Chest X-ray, PA view. Patient: 43 years old, sex M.
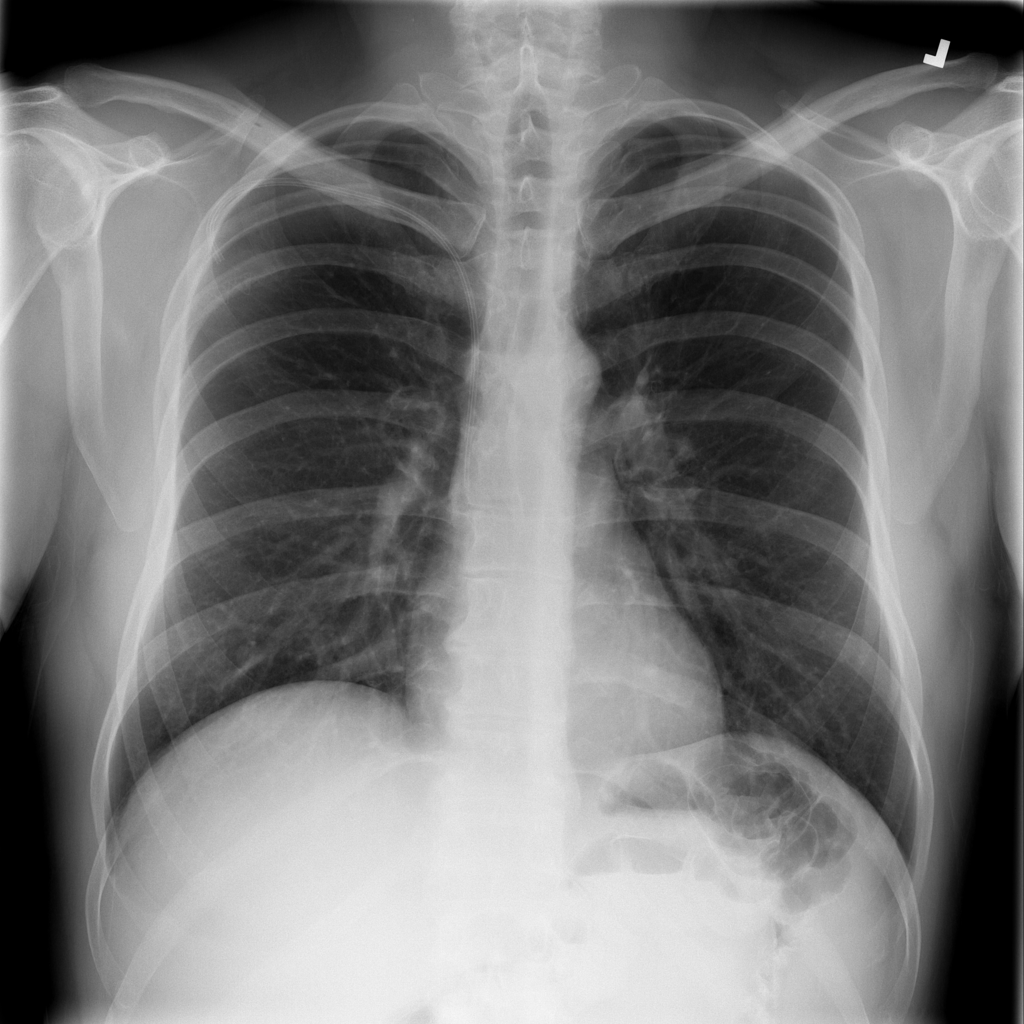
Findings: No Finding